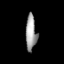
Tissue: lung
Cell type: Endothelial cells
Senescence score: 0.5902
Nuclear area (px): 388
Mean DAPI intensity: 155.165